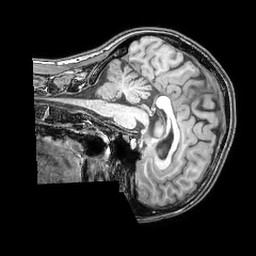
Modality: T1w
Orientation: sagittal
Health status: ill
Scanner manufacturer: philips
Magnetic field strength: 3 T
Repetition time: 0.007 s
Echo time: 0.0035 s